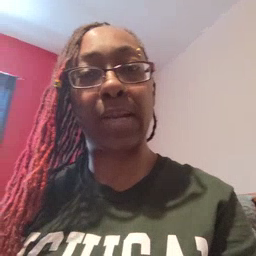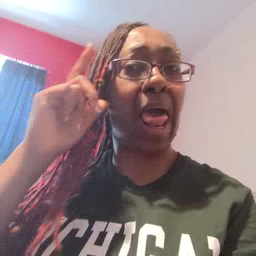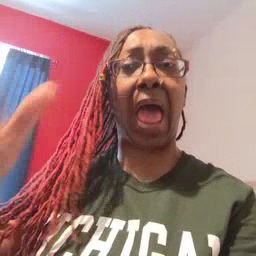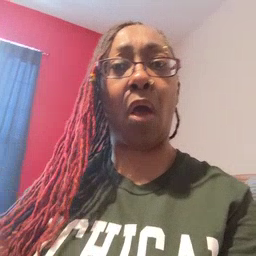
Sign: loud